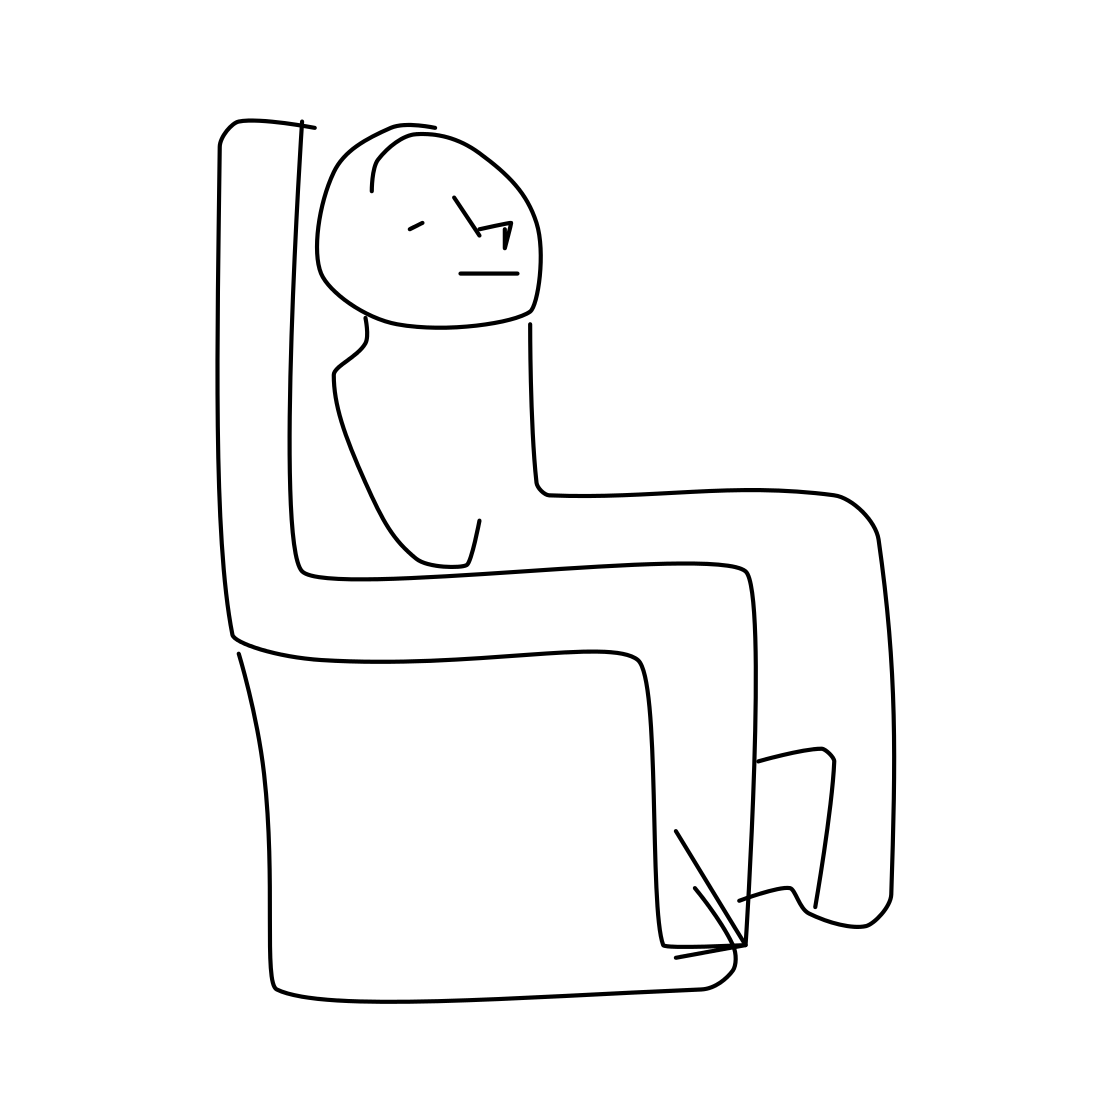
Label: person sitting